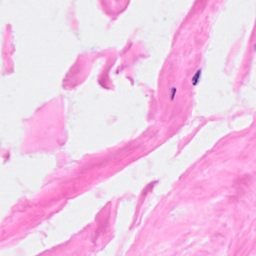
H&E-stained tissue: Breast